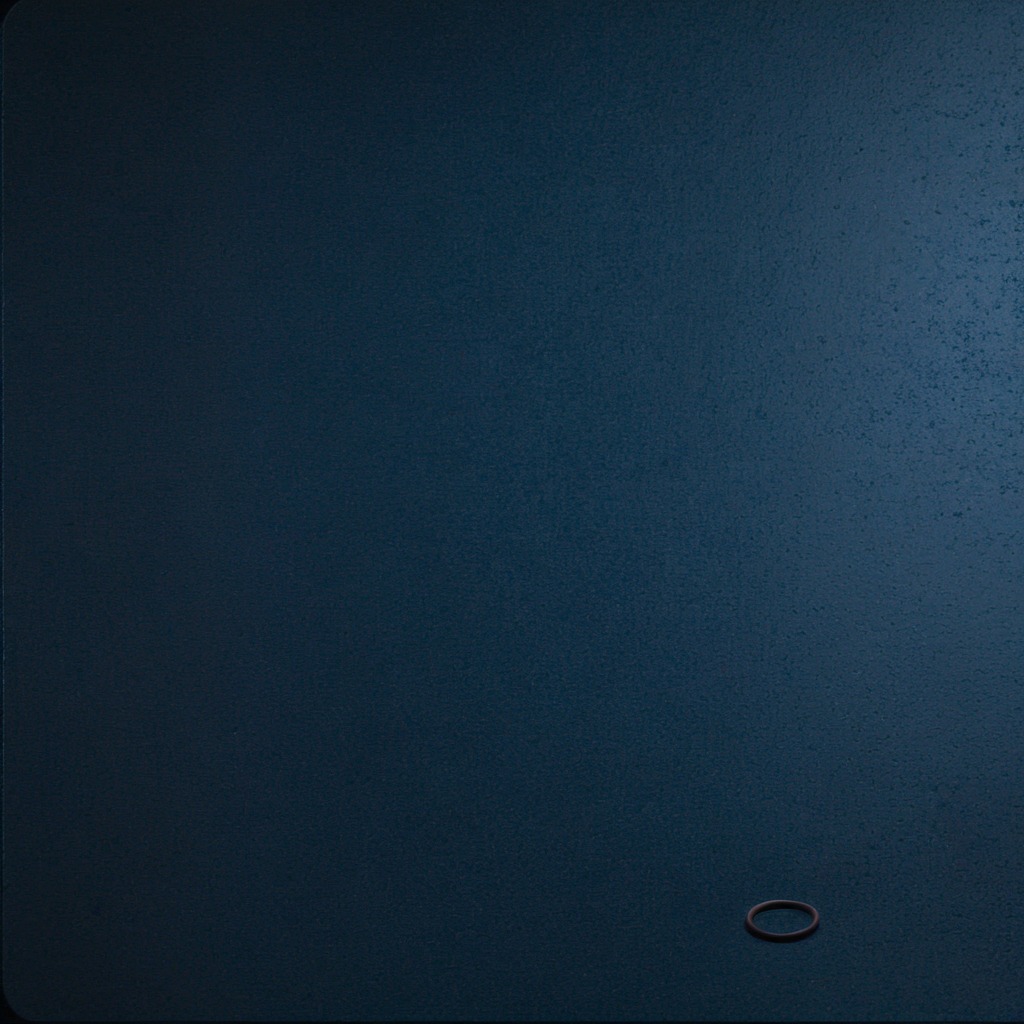
A rubber O-ring lying on the granite tabletop.